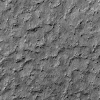
Atmospheric dust classification: not_dusty